Question: I have downloaded LEDA free edition from this website
<URL>
I want to use this library with my project in VS2010 ide, but i didn't really catch from installation notes, how can i install this library on windows platform.
There were already some static libs (you can see them on the image), which i added to my project with appropriate headers. But that, i suggest, is not a right way. So i will be glad if you will briefly describe the steps, which i should make to compile this library...
The root library directory looks like this

In leda's installation guide i can see two main sections:
1.) CONFIGURATION/INSTALLATION FOR UNIX
2.) CONFIGURATION/INSTALLATION for MS Visual C++
In "CONFIGURATION/INSTALLATION for MS Visual C++" i can see the following:
1. Go to the LEDA main directory (at the command prompt used above).
2. Type: lconfig msc [dll] [ ml | mld | md | mdd | mt | mtd ]
I'am sorry, i have never seriously used UNIX based systems, but i always thought that MS Visual C++ is a thing, strongly connected with Windows, and lconfig is a unix command?
So i confused, this guide is for unix or for windows or ...?
Thank you, sorry for possibly stupid questions.
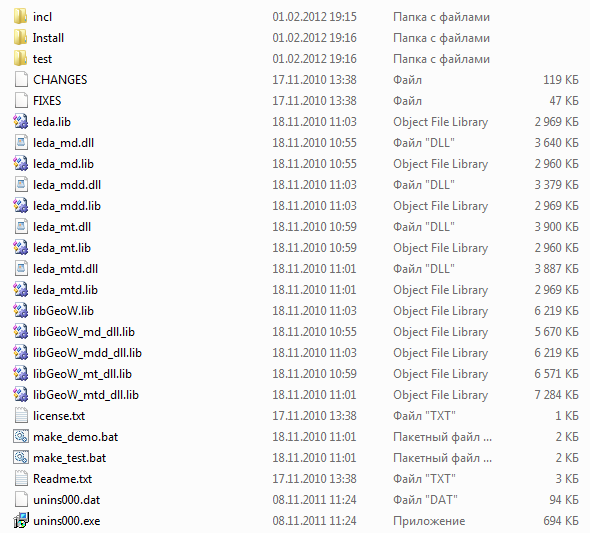
Answer: The LEDA "free" edition does not include source code. They sell the source code for users who want to modify / compile it. What you have downloaded can be used by including the .h in \incl and linking against the appropriate .lib files. It appears that the package gives you several .lib files to cover all the options of static linking or dynamic linking.
The lconfig instructions are for when you do have the source code, and you want to control which configuration of dll/lib gets built.